Question:
'Alphabet:'
I'm not too sure what this question is asking. I've posted the answer (just so people don't think it's homework - I'm actually trying to learn these). I'm not quite sure why we have an in the middle of both of these. I understand that we need S for the alphabet, but I'm really confused with what the question is asking. A little confused with 0 in the left and 1 on the right but I believe this is to include the alphabet (0, 1).
Really appreciate all the help.
This is not a maths question. Also, the answer is from a book in regards to regular expressions but I don't understand how the author got this answer.
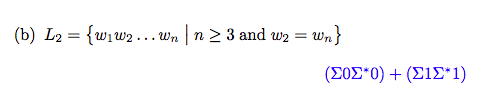
Answer: The language is comprised of words with letters denoted to , where n >= 3 (i.e. words are 3 letters or more) and the second letter () matches the last letter ().
Given that your alphabet consists of only two letters, you have two possible forms:
1. The second letter is a 0; so the word will start with either character (represented by S), followed by a 0, then an unknown number of other characters (S* - the asterisk denotes zero or more), and then the final 0.
2. Or the second letter is a 1; so the word will again start with either character (S), but then followed by a 1, an unknown number of other characters (S*), and the final 1 again.
When you add these two options together and you have: (S0S*0) + (S1S*1)